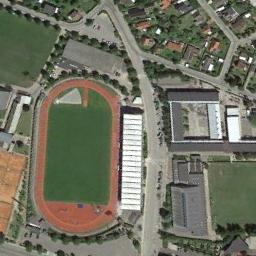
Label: ground_track_field